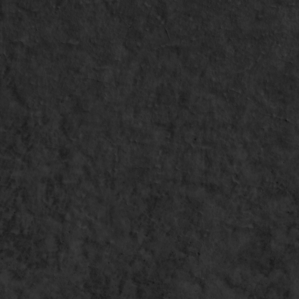
Label: non_frost